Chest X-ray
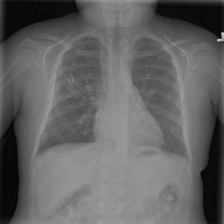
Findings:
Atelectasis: negative
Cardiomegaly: negative
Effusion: negative
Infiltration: negative
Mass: negative
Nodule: negative
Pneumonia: negative
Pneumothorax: negative
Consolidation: negative
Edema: negative
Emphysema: negative
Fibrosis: negative
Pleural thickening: negative
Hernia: negative